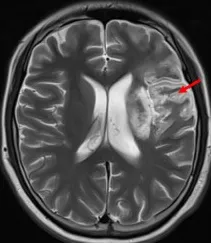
Brain computed tomography (CT) and magnetic resonance (MR) images. (B) The post-ICU discharge brain MRI showed hyperintense regions (red arrow) in the left frontotemporal and basal ganglia areas.
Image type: radiology (mri)